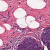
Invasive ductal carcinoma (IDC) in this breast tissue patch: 0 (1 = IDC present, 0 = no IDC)